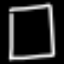
Label: square